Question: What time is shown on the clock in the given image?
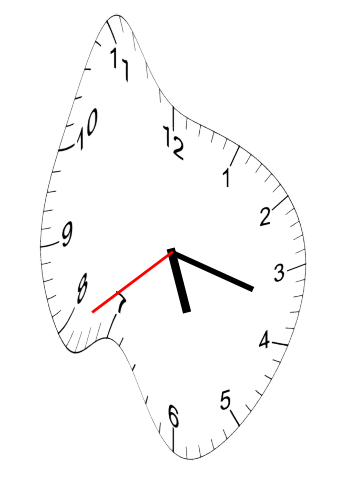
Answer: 05:17:39